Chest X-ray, PA view. Patient: 65 years old, sex F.
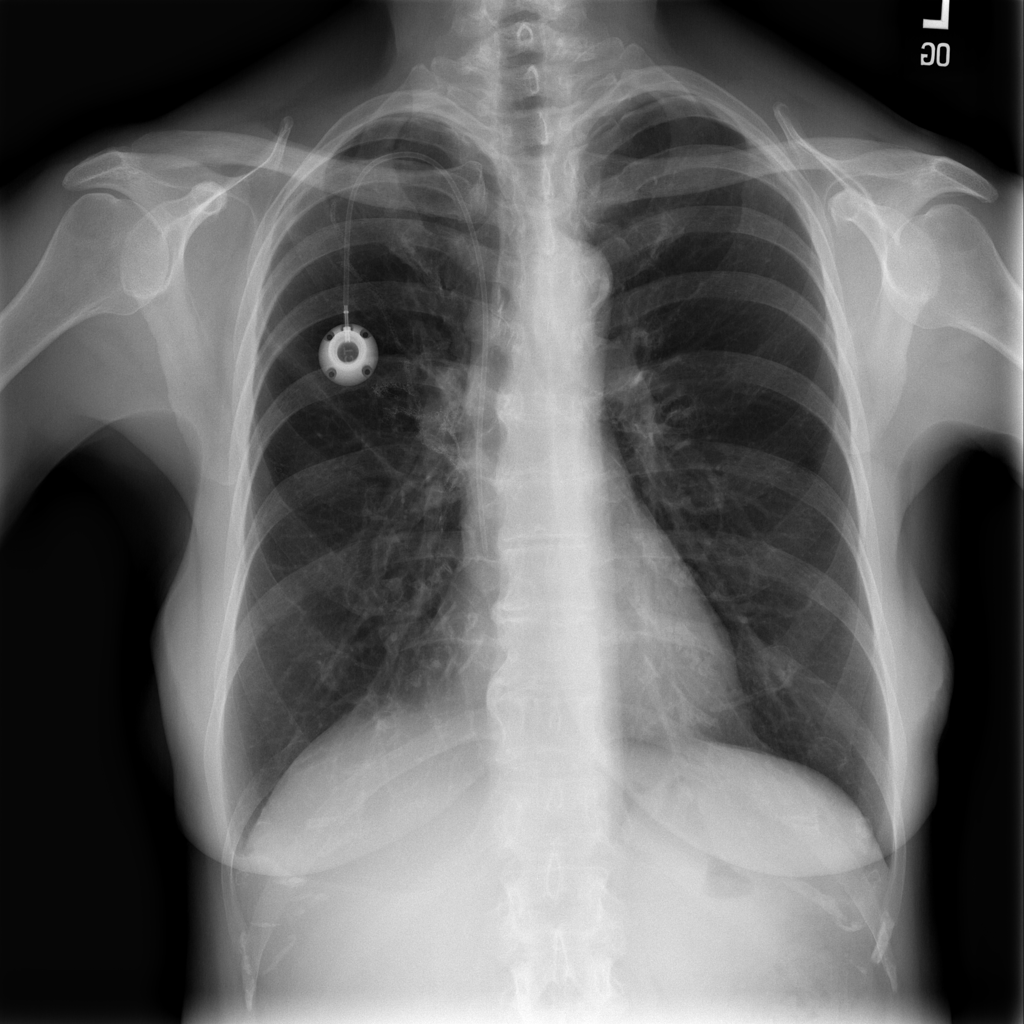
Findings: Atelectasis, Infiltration